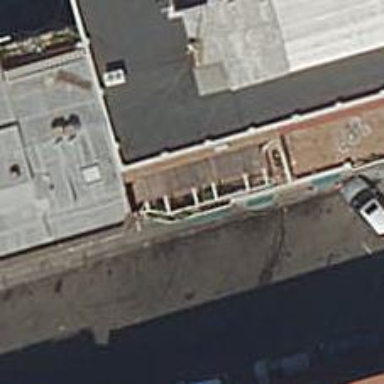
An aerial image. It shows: Car repair shop.